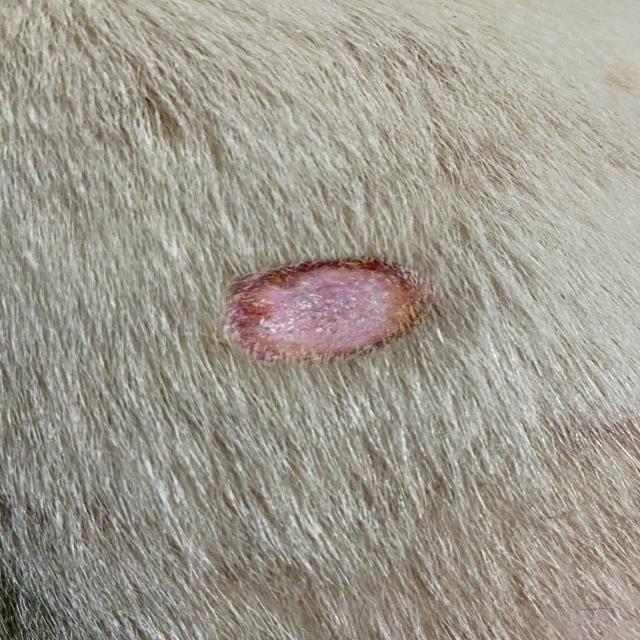
Canine ringworm (Dermatophytosis) — fungal infection caused by Microsporum or Trichophyton. Presents with circular alopecia, scaling, crusting, and broken hairs.